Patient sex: M
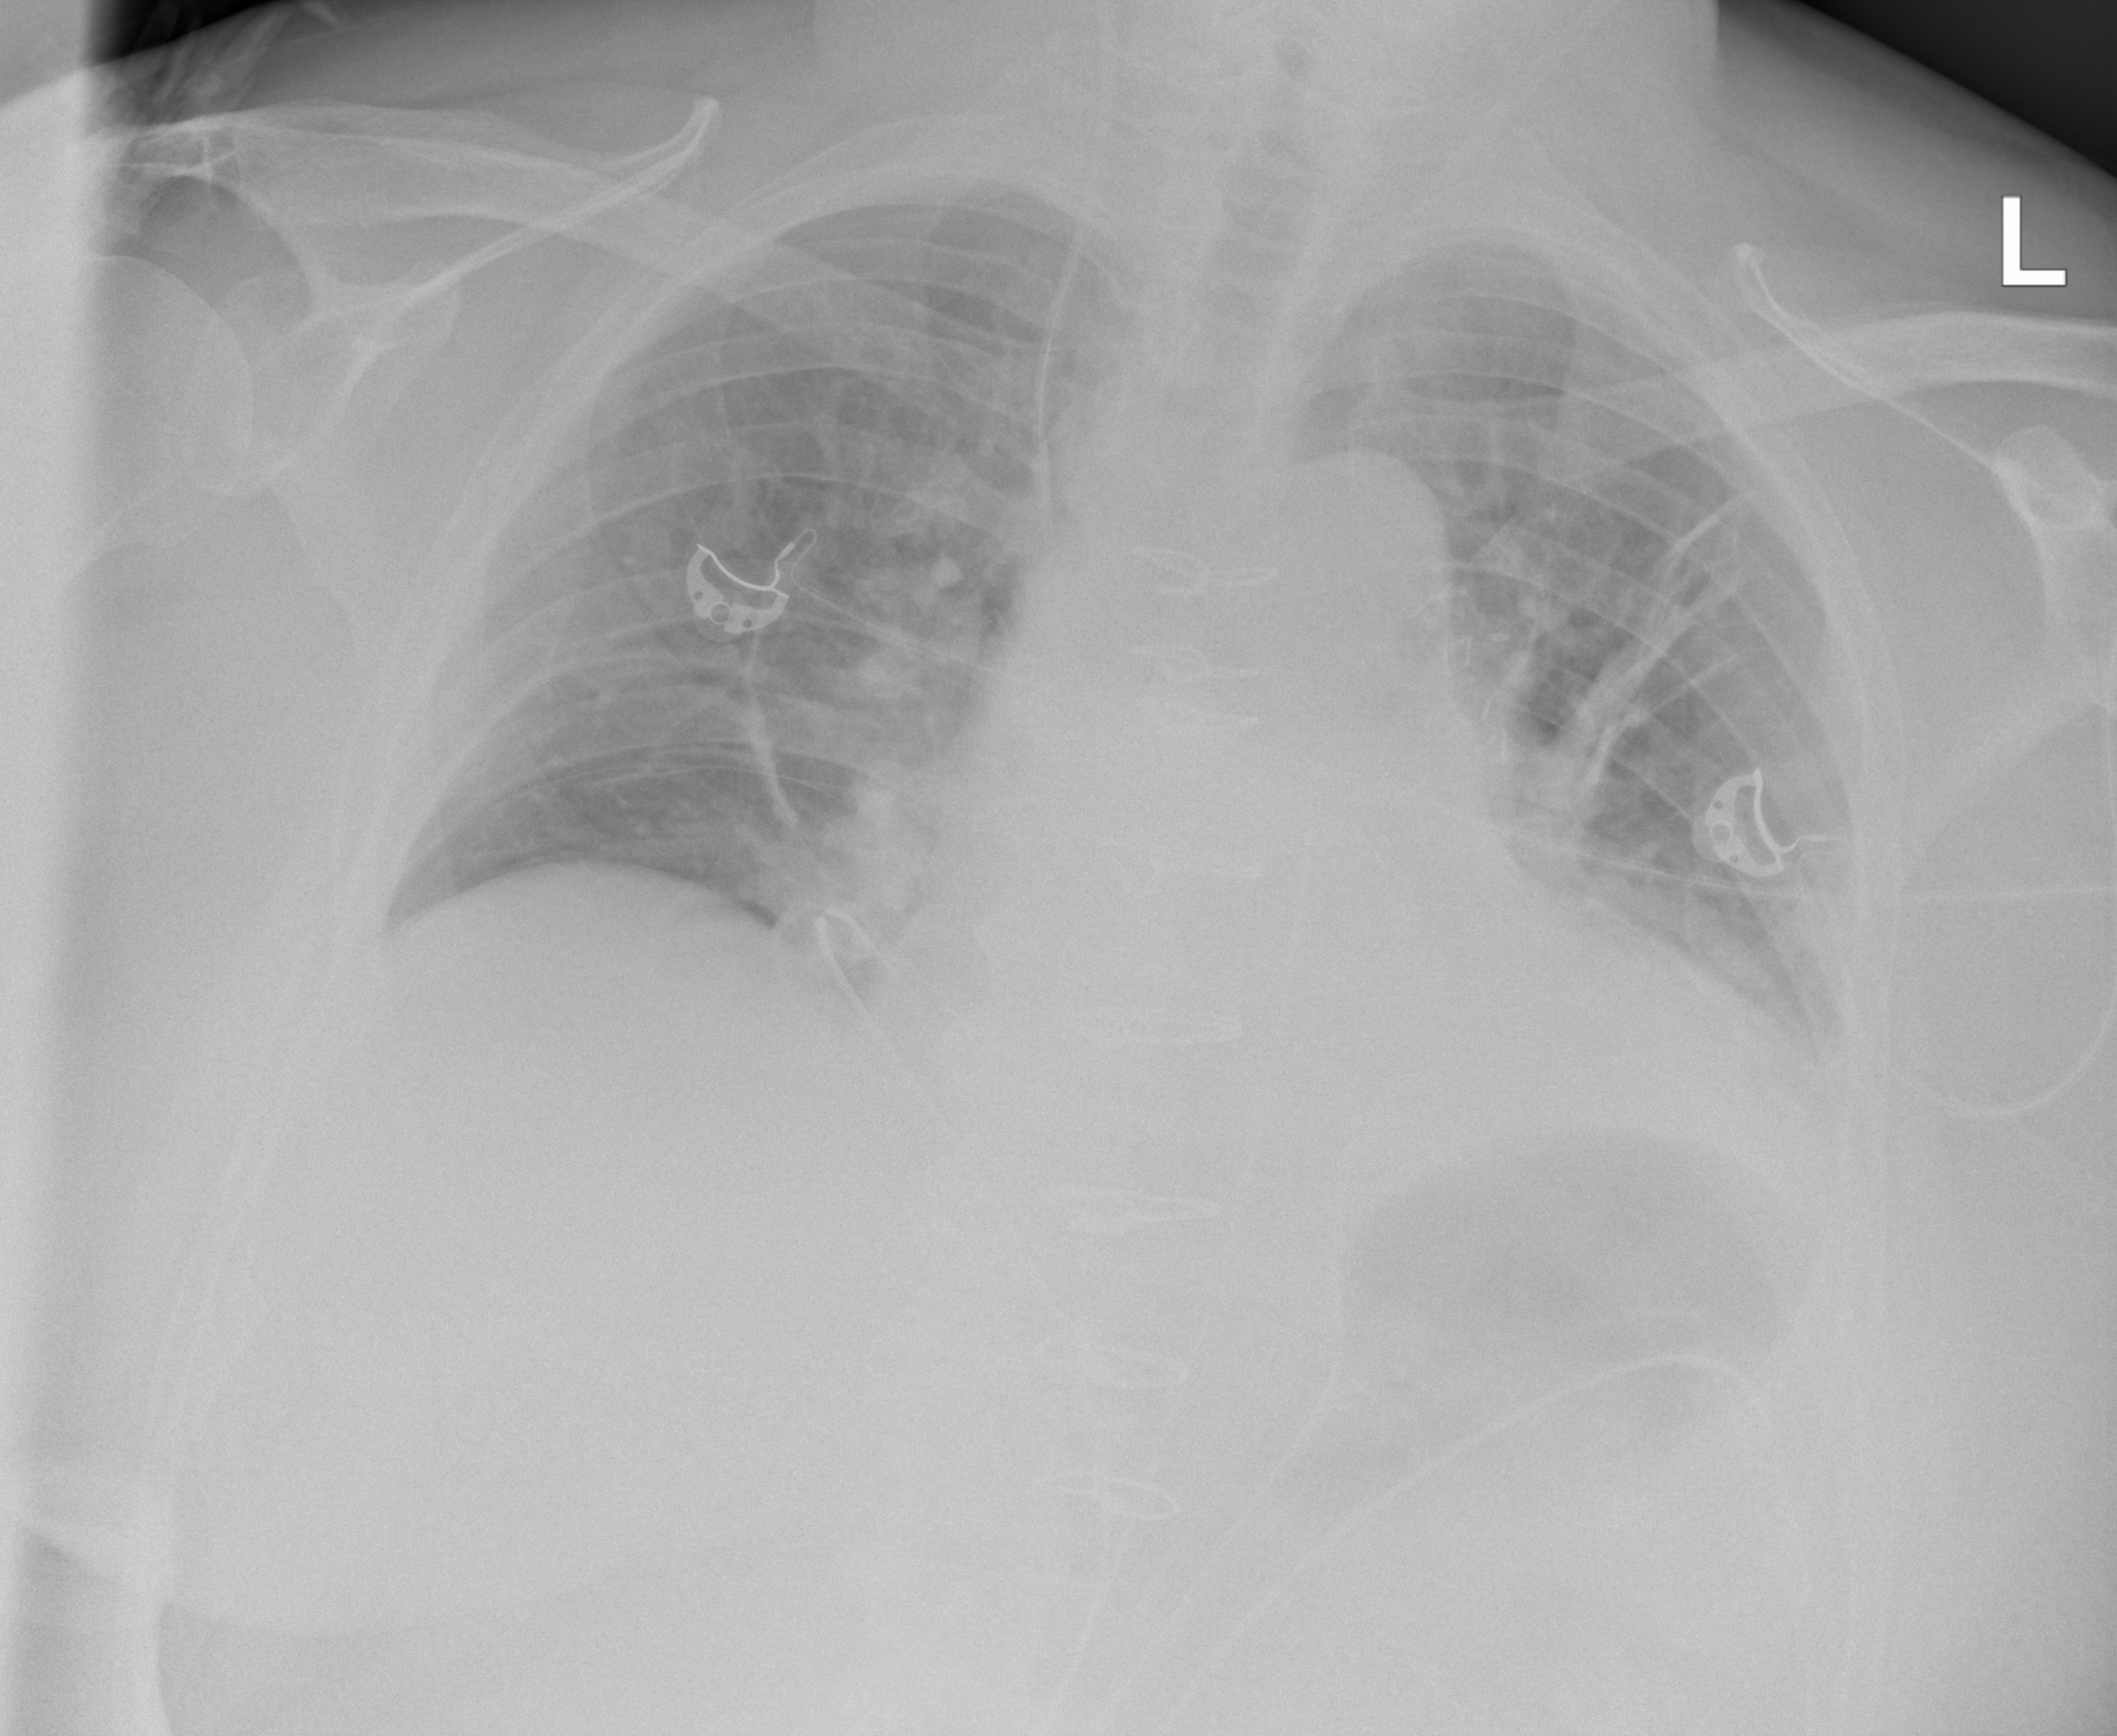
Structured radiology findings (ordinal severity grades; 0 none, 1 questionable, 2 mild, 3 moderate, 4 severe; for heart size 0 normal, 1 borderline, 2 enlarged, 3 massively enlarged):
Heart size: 2
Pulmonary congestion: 2
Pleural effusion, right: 0
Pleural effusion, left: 2
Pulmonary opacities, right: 0
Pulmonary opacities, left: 0
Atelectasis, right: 2
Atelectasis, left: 3